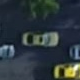
Vehicle type: Taxi